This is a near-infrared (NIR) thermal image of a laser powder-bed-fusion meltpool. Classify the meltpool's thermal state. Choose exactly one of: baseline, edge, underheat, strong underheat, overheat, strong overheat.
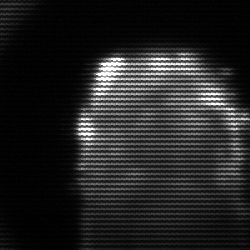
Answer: baseline